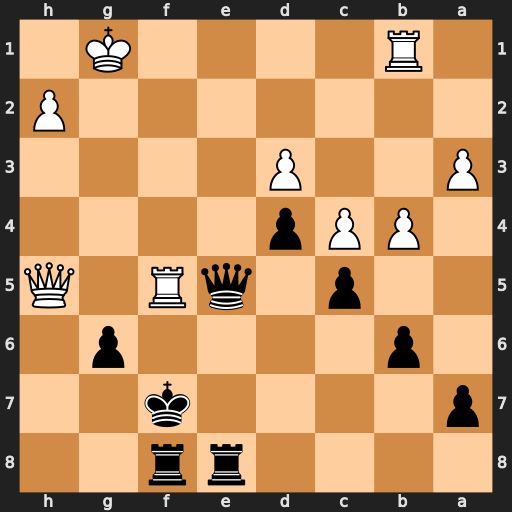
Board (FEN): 4rr2/p4k2/1p4p1/2p1qR1Q/1PPp4/P2P4/7P/1R4K1
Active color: b
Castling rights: -
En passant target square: -
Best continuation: Qxf5 Qxf5+ gxf5